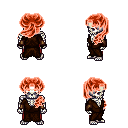
a pixel art fantasy rpg character, male body template, skeleton, brown robe, red pants, red princess hairstyle, leather bracers, four views (front, back, left, right), 2x2 character sprite sheet, small pixel art, hard edges, no anti-aliasing